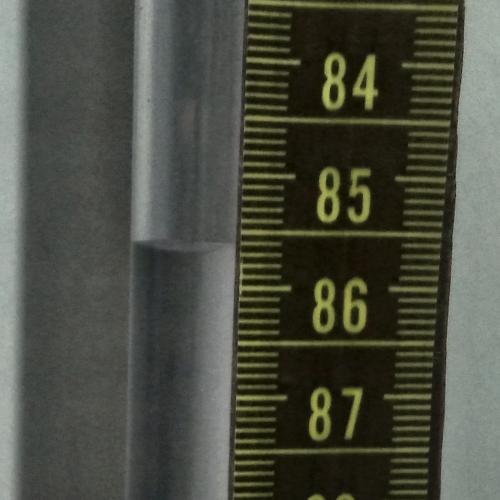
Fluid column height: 85.6 cm